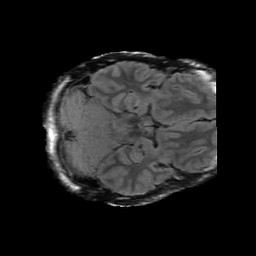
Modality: FLAIR
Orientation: axial
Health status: ill
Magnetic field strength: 3 T